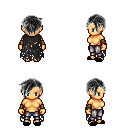
a pixel art fantasy rpg character, female body template, human, tanned skin, black tattered cape, metal pants, gray pixie cut hairstyle, cloth bracers, black slippers, four views (front, back, left, right), 2x2 character sprite sheet, small pixel art, hard edges, no anti-aliasing